Question: At this point I am confused and am just looking for people to bounce this off of and so you guys are it.
I am working on a web based inventory program for our organization.
At this point I want it to be as generic as possible so I am looking at a structure like this:

So what I am looking at is there are item types or categories, each Item type has a set of properties and properties can be shared, each item has an item type which then gives the item properties that can be filled with values, these values then have to relate back to the properties.
Does this make sense to anyone else? I am confused to no avail at this point so any thoughts or suggestions or even reading material that would put me in the right general direction would be appreciated.
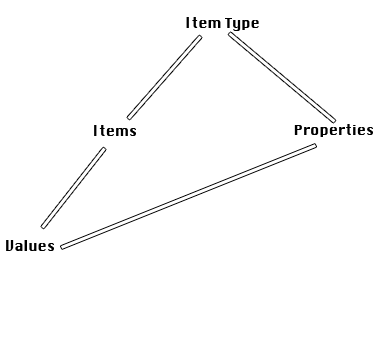
Answer: The diagram could be clearer by showing cardinality of the relationships involved. But I get what the design basically is.
It's called an "entity-attribute-value" model, aka an "open schema", and it's not an uncommon thing to do in a database. However, you should be aware that there are significant downsides to this approach:
- - -
In sum, you are going to have to have your application, or maybe stored procedures, do a bunch of work managing these properties, as the database is not going to be able to give you much support besides pure storage and lookup.
See <URL> on why it might be a bad one. You'll have to decide for your application whether this is the right approach for you.
If what you want to do is provide persistence for objects, I should note that this is a problem that try to solve in a more natural manner. If you're really frustrated by this design, and you're free to look at whatever DBMS might solve the problem, you might look into that.